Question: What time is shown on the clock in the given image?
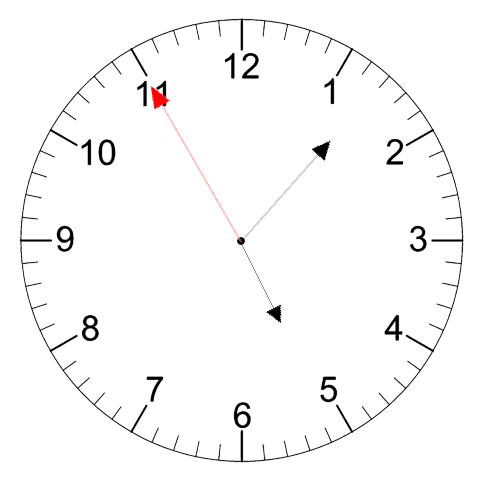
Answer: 05:06:55